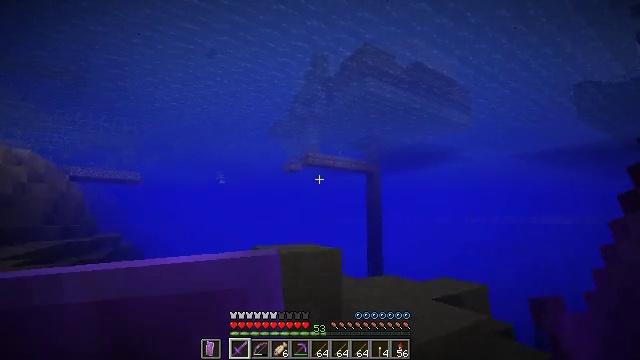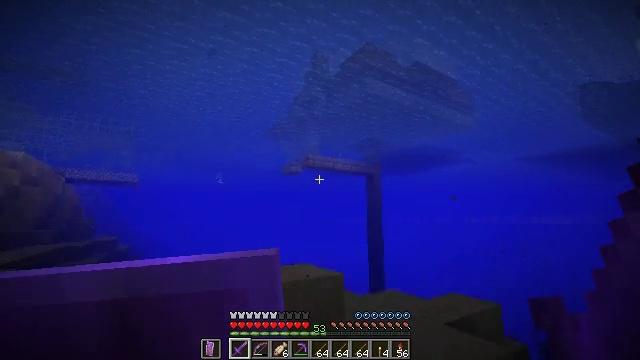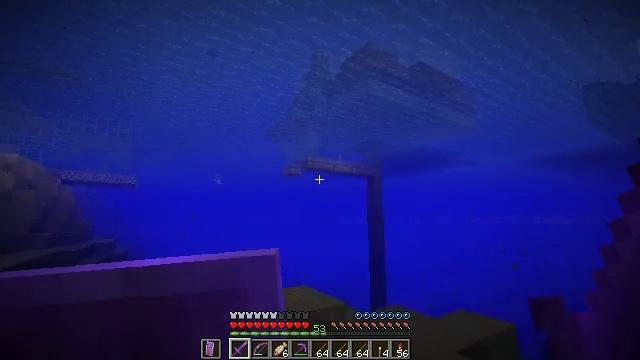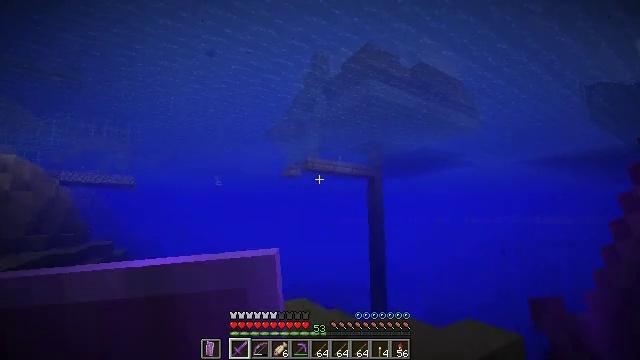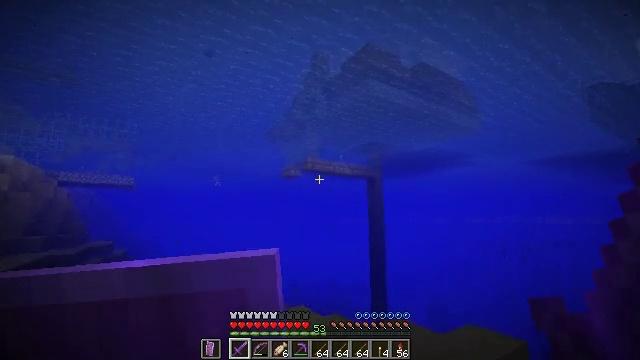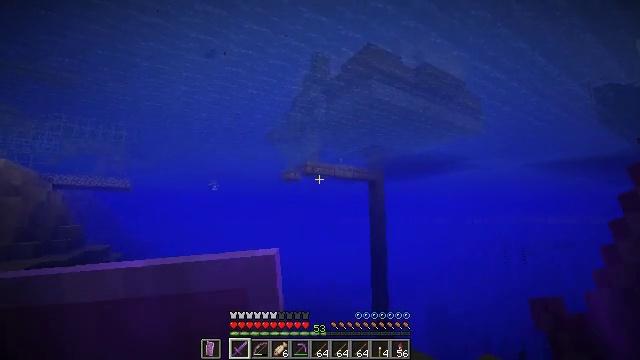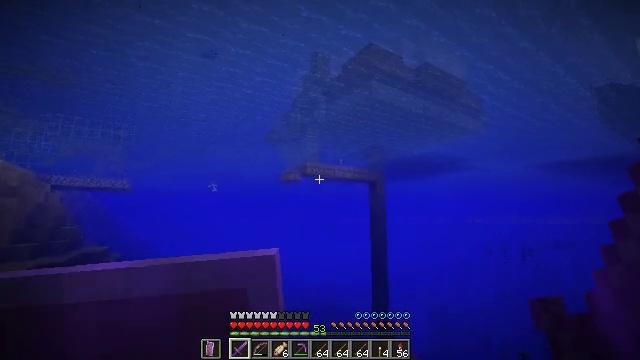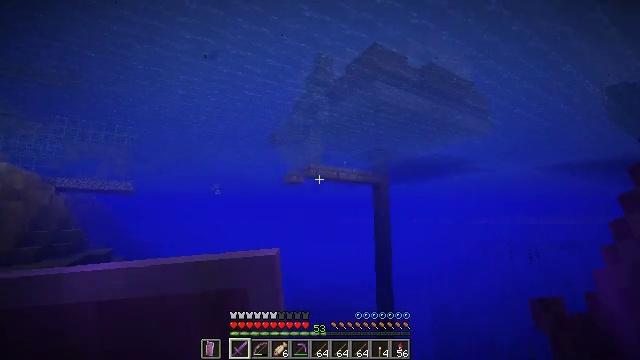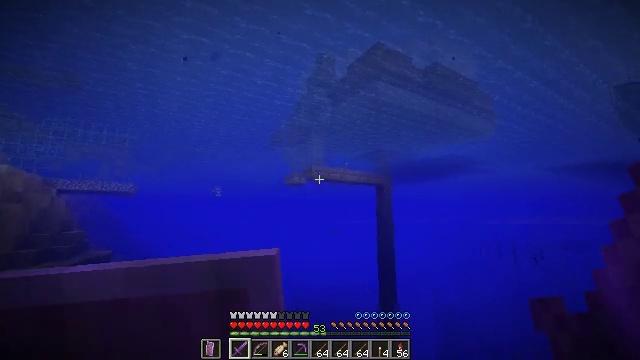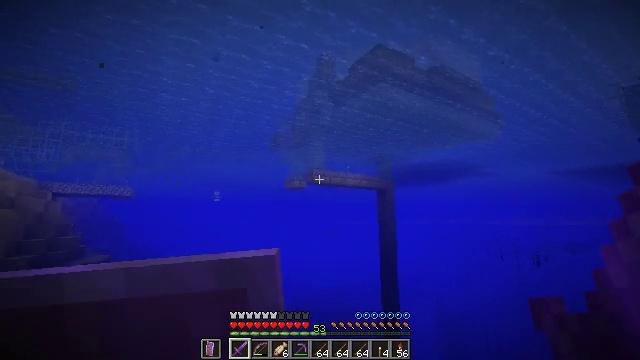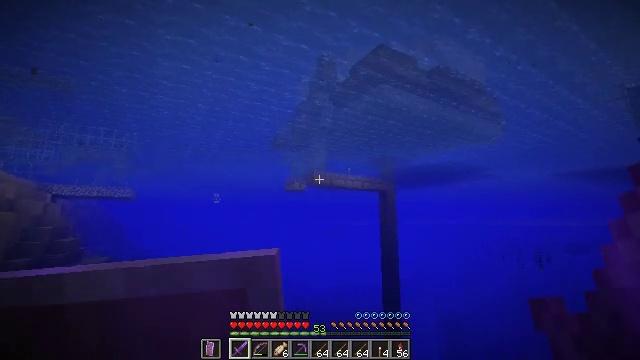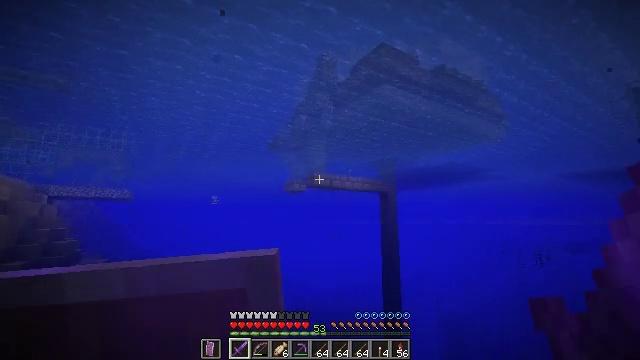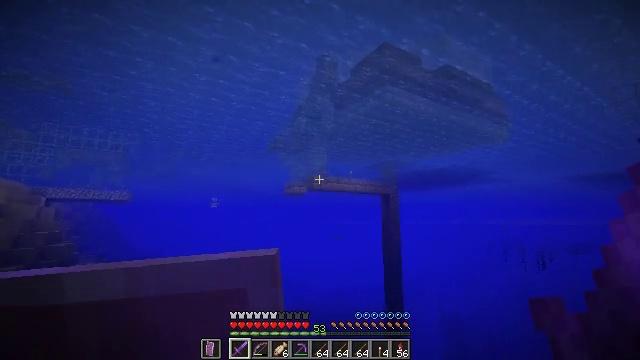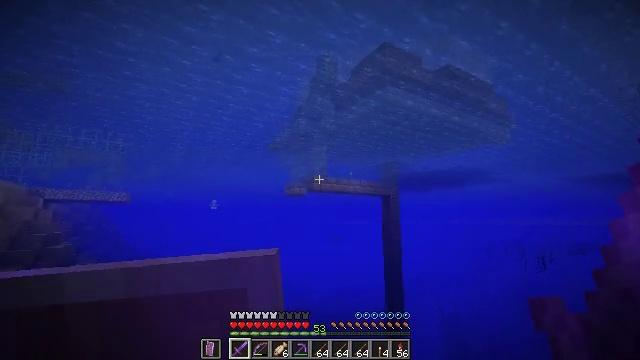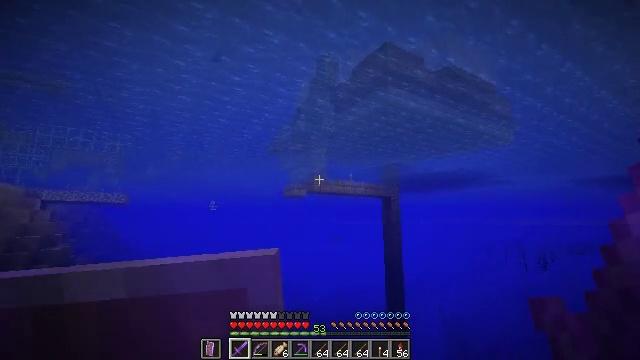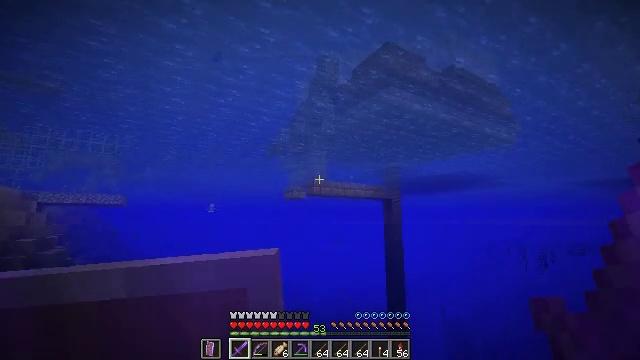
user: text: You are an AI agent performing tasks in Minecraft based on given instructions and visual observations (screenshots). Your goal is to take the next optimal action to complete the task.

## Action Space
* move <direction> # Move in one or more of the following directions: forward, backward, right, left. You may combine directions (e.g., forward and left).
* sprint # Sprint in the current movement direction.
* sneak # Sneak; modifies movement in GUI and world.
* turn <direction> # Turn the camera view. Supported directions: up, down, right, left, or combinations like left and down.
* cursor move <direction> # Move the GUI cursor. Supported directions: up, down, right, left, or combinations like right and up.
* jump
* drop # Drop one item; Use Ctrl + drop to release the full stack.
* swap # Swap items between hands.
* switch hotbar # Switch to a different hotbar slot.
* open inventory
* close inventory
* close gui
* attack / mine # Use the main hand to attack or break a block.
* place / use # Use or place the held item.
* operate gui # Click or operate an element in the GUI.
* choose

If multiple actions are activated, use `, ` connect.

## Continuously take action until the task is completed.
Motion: motion action
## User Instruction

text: craft item air
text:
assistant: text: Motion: move forward, sprint, jump
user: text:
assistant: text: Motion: move forward, sprint, jump
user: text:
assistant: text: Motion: move forward, sprint, jump
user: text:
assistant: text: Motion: move forward, sprint, jump
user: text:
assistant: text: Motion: move forward, sprint, jump
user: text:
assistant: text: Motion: move forward, sprint, jump
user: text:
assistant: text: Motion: move forward, sprint, jump
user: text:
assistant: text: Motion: move forward, sprint, jump
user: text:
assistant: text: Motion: move forward, sprint, jump
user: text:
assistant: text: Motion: move forward, sprint, jump
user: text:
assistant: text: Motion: move forward, sprint, jump
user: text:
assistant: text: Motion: move forward, sprint, jump
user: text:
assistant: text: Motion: move forward, sprint, jump
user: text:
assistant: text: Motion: move forward, sprint, jump
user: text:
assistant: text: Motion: move forward, sprint
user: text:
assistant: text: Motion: move forward, sprint, turn left
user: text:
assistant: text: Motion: move forward, sprint, turn left
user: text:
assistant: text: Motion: move forward, sprint, turn left
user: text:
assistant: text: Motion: move forward, sprint, turn left
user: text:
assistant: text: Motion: move forward, sprint, turn left
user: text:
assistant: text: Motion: move forward, sprint
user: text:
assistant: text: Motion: move forward, sprint
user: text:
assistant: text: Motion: move forward, sprint
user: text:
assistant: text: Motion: move forward, sprint
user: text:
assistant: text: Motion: move forward, sprint
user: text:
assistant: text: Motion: move forward, sprint
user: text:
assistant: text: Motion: move forward, sprint
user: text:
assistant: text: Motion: move forward, sprint
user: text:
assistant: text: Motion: move forward, sprint
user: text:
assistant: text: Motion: move forward, sprint